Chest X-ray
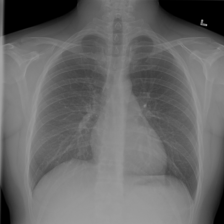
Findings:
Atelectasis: negative
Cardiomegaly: negative
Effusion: negative
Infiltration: negative
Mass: negative
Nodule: negative
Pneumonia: negative
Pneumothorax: negative
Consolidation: negative
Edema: negative
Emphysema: negative
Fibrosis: negative
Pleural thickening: negative
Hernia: negative